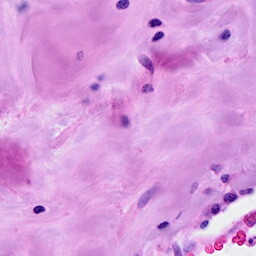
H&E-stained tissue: Breast